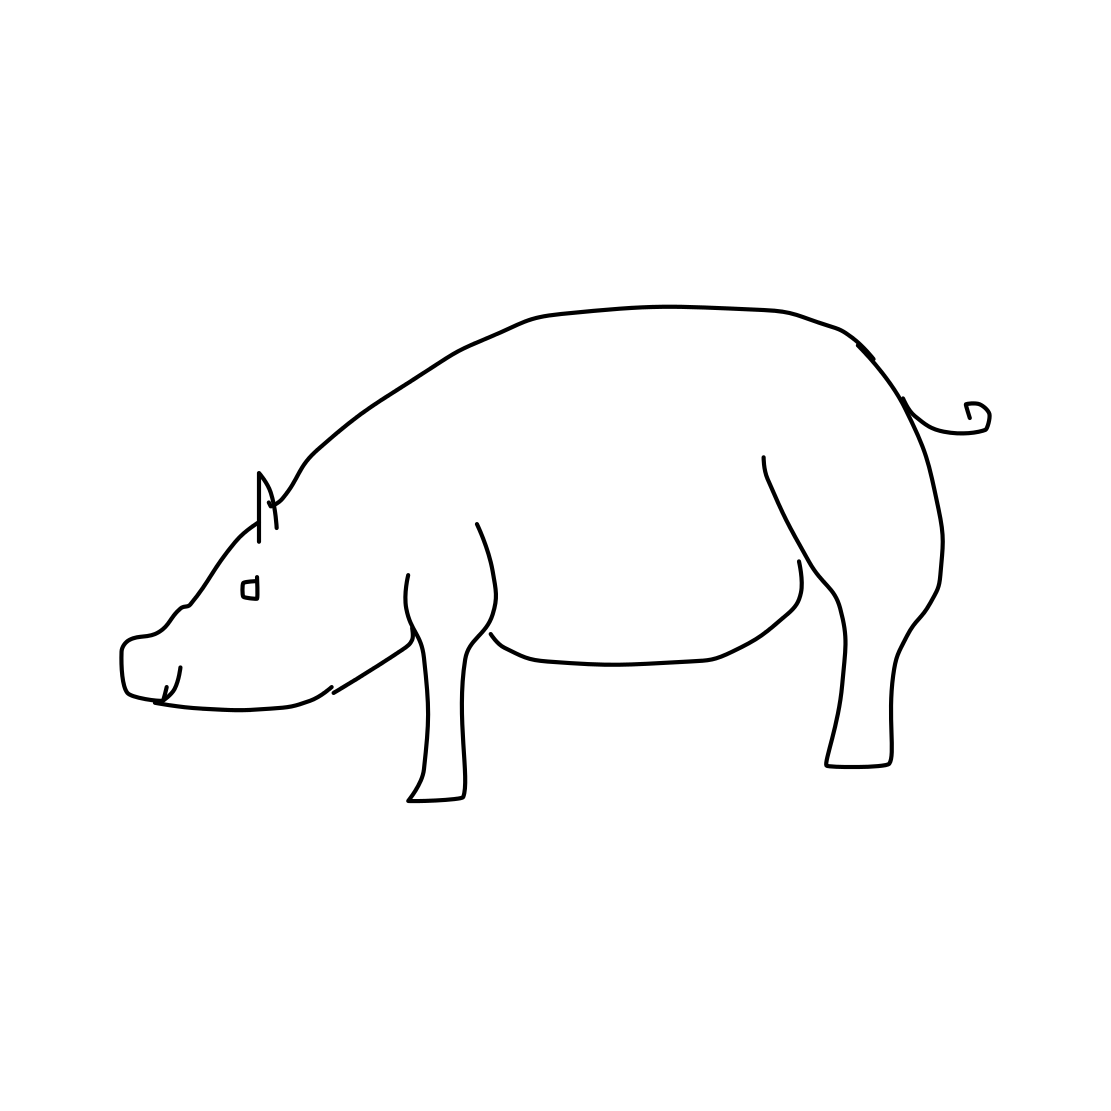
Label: pig